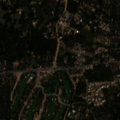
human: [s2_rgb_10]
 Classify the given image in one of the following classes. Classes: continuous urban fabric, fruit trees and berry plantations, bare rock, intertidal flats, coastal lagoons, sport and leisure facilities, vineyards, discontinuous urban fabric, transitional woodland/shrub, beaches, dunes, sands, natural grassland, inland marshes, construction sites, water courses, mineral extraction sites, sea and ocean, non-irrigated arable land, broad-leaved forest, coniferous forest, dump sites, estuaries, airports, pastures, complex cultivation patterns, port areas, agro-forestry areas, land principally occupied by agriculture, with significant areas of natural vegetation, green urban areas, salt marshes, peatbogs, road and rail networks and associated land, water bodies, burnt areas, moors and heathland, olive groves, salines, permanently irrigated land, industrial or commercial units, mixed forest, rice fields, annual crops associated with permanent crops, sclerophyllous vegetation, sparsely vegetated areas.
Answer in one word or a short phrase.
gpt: sport and leisure facilities, land principally occupied by agriculture, with significant areas of natural vegetation, coniferous forest